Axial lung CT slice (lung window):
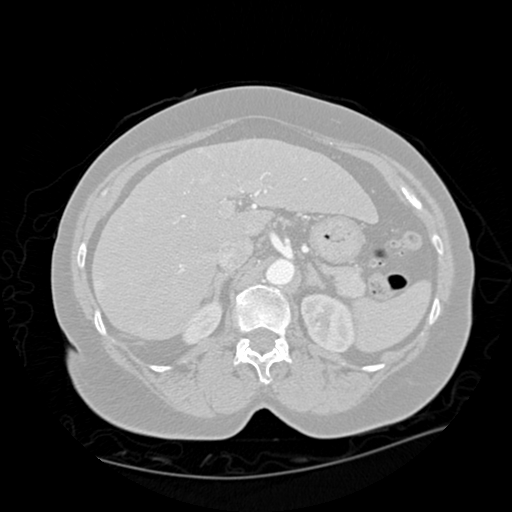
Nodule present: no